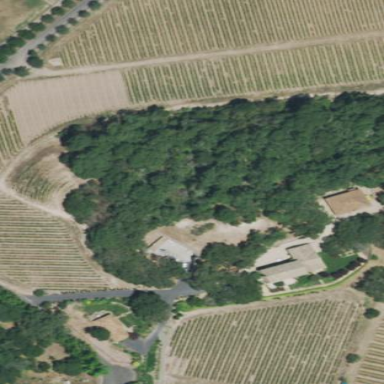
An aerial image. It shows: Vineyard with wine grapes as the main crop.